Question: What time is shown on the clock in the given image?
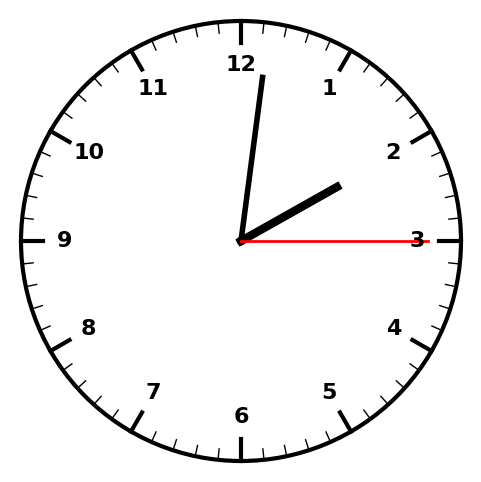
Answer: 02:01:15